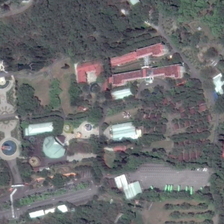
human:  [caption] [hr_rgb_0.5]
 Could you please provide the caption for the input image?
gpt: some red buildings and green trees are in a resort .

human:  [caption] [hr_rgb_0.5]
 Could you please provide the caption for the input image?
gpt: some red buildings and green trees are in a resort .

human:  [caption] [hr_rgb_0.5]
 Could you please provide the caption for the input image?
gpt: some red buildings and green trees are in a resort .

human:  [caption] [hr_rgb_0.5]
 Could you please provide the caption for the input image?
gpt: some red buildings and green trees are in a resort .

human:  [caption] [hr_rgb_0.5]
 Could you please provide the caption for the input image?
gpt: some red buildings and green trees are in a resort .